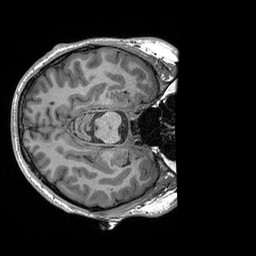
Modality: T1w
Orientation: axial
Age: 25
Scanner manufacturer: siemens
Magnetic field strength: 3 T
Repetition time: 2.3 s
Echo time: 0.00296 s